Question:
I want to enable those two button after submit on same page using yii2.
First time the button will be disabled, As i click on submit after successfully submit that buttons would be enabled.
How can we perform this in yii2?
Please help.
thanks in advance !!
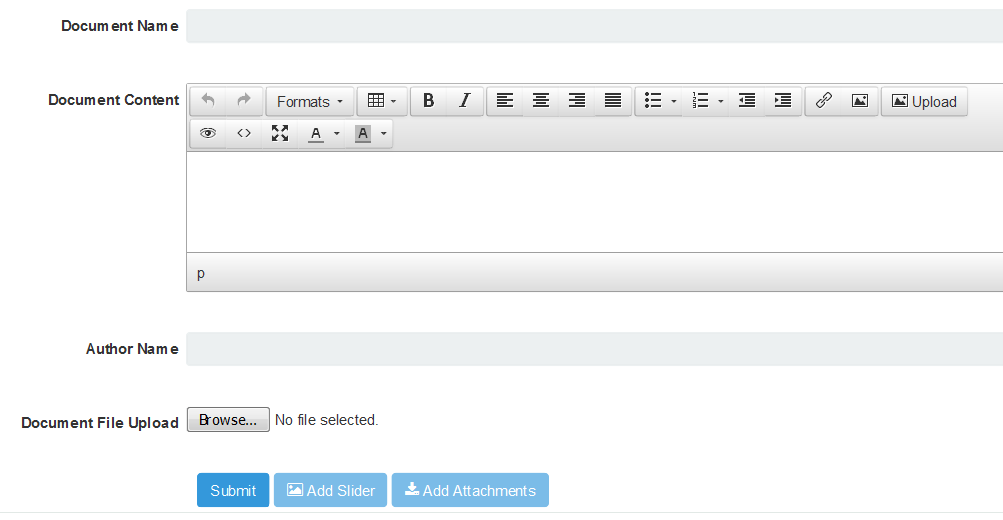
Answer: You can use 'ajax' form submit and enable buttons inside the success callback. Assuming the id of your from is 'myForm' and your 'Add Slider' and 'Add Attchment' buttons have ids 'add-slider' and 'add-attachment' respectively.
'''
$(document).ready(
$('#myform').on('beforeSubmit', function(event, jqXHR, settings) {
var form = $(this);
if(form.find('.has-error').length) {
return false;
}
$.ajax({
url: form.attr('action'),
type: 'post',
data: form.serialize(),
success: function(data) {
$('#add-slider, #add-attachment').prop('disabled', false);
}
});
return false;
}),
);
'''